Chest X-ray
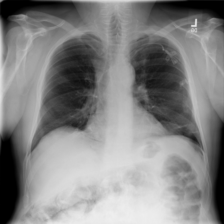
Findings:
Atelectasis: positive
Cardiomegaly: negative
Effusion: negative
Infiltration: negative
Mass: negative
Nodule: negative
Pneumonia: negative
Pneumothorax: negative
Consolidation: negative
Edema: negative
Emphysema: negative
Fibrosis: negative
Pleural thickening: negative
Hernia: negative